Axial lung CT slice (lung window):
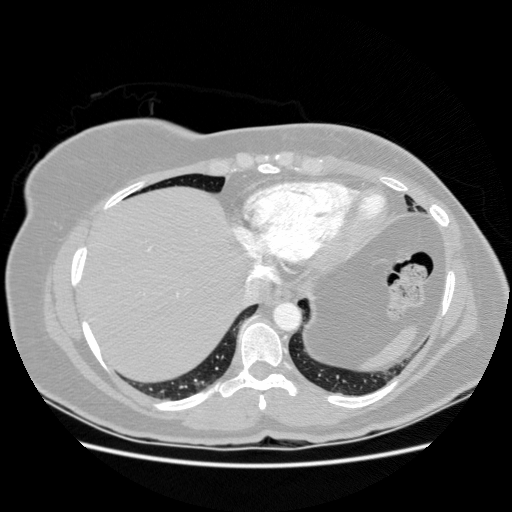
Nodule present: no